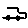
Label: car